Question: Ok so im using AJAX to invoke a php function everything works perfectly except that when the function is completed an empty popup window appears at the top of my page saying "xyz.com says" with an empty box and ok button. I just want it to complete with no popup and append one string to a '<P>' tag.

Here is my Javascript:
'''
function buildFunction() {
document.getElementById("package").innerHTML = "Initializing Powershell...</br>";
document.getElementById("package").innerHTML += "Building...<br><br>";
$.ajax({
type: 'POST',
url: 'build.php',
success: function(data) {
document.getElementById("package").innerHTML += "Build Complete!";
}
});
}
'''
build.php
'''
function buildPackage()
{
$serverName = "\\server";
$msiName = '"""""""""MSI"""""""""';
$installDir = '"""""""""D:\APP"""""""""';
$runCMD2 = "start powershell.exe psexec -accepteula -windowstyle hidden -s -i 2 " . $serverName . " cmd /c D:pp.hta " . $msiName . " " . $installDir;
$execCMD = shell_exec("$runCMD2");
//Begin Building
echo $execCMD;
}
echo buildPackage();
'''
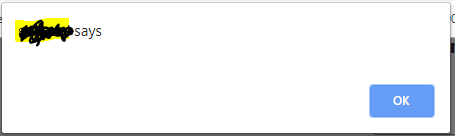
Answer: So what I ended up doing/figuring out was that the 'echo' statements in my php were creating the pop up! Changing 'echo' => 'return' stopped the pop up.
'''
function buildPackage()
{
$serverName = "\\server";
$msiName = '"""""""""MSI"""""""""';
$installDir = '"""""""""D:\APP"""""""""';
$runCMD2 = "start powershell.exe psexec -accepteula -windowstyle hidden -s -i 2 " . $serverName . " cmd /c D:pp.hta " . $msiName . " " . $installDir;
$execCMD = shell_exec("$runCMD2");
//Begin Building
return $execCMD;
}
return buildPackage();
'''